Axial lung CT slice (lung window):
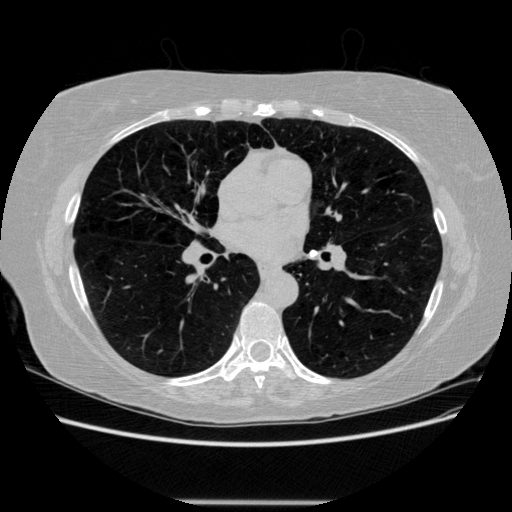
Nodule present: no